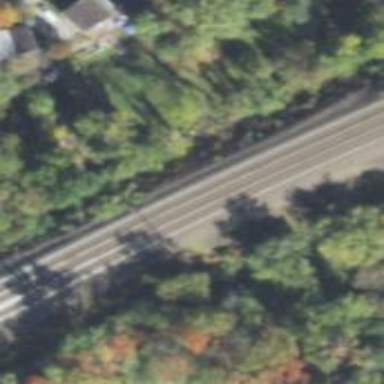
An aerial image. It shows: Railway track with contact line for electrification.